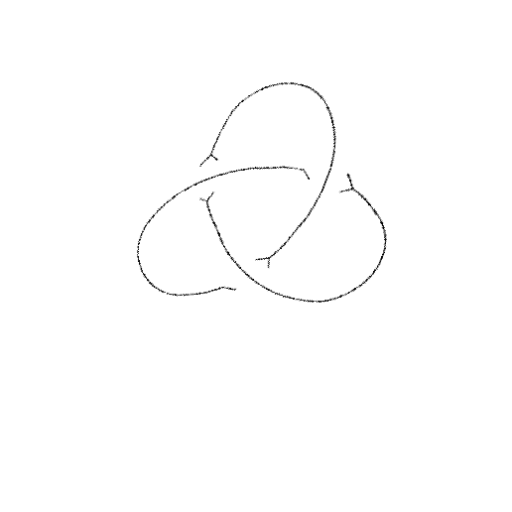
Crossing number: 3